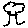
Label: tree